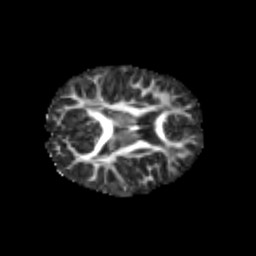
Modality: FA
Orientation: axial
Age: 6
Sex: female
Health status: healthy